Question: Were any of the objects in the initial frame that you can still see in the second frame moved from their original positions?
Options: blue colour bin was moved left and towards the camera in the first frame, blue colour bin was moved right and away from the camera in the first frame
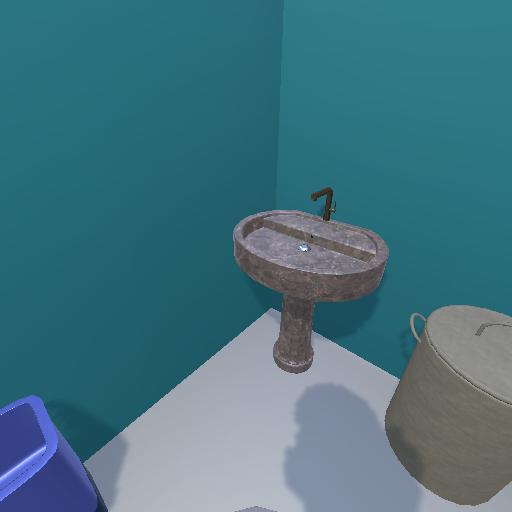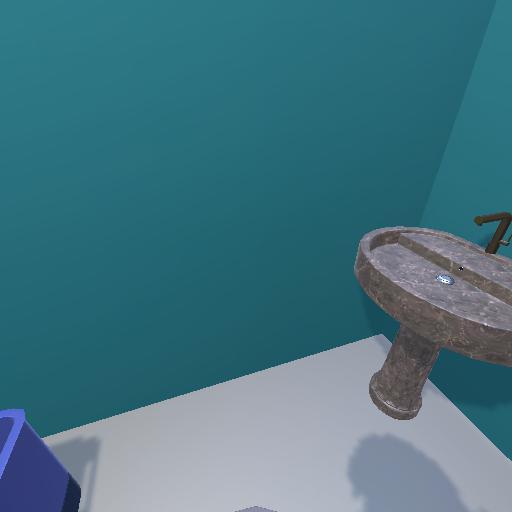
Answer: blue colour bin was moved left and towards the camera in the first frame